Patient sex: M
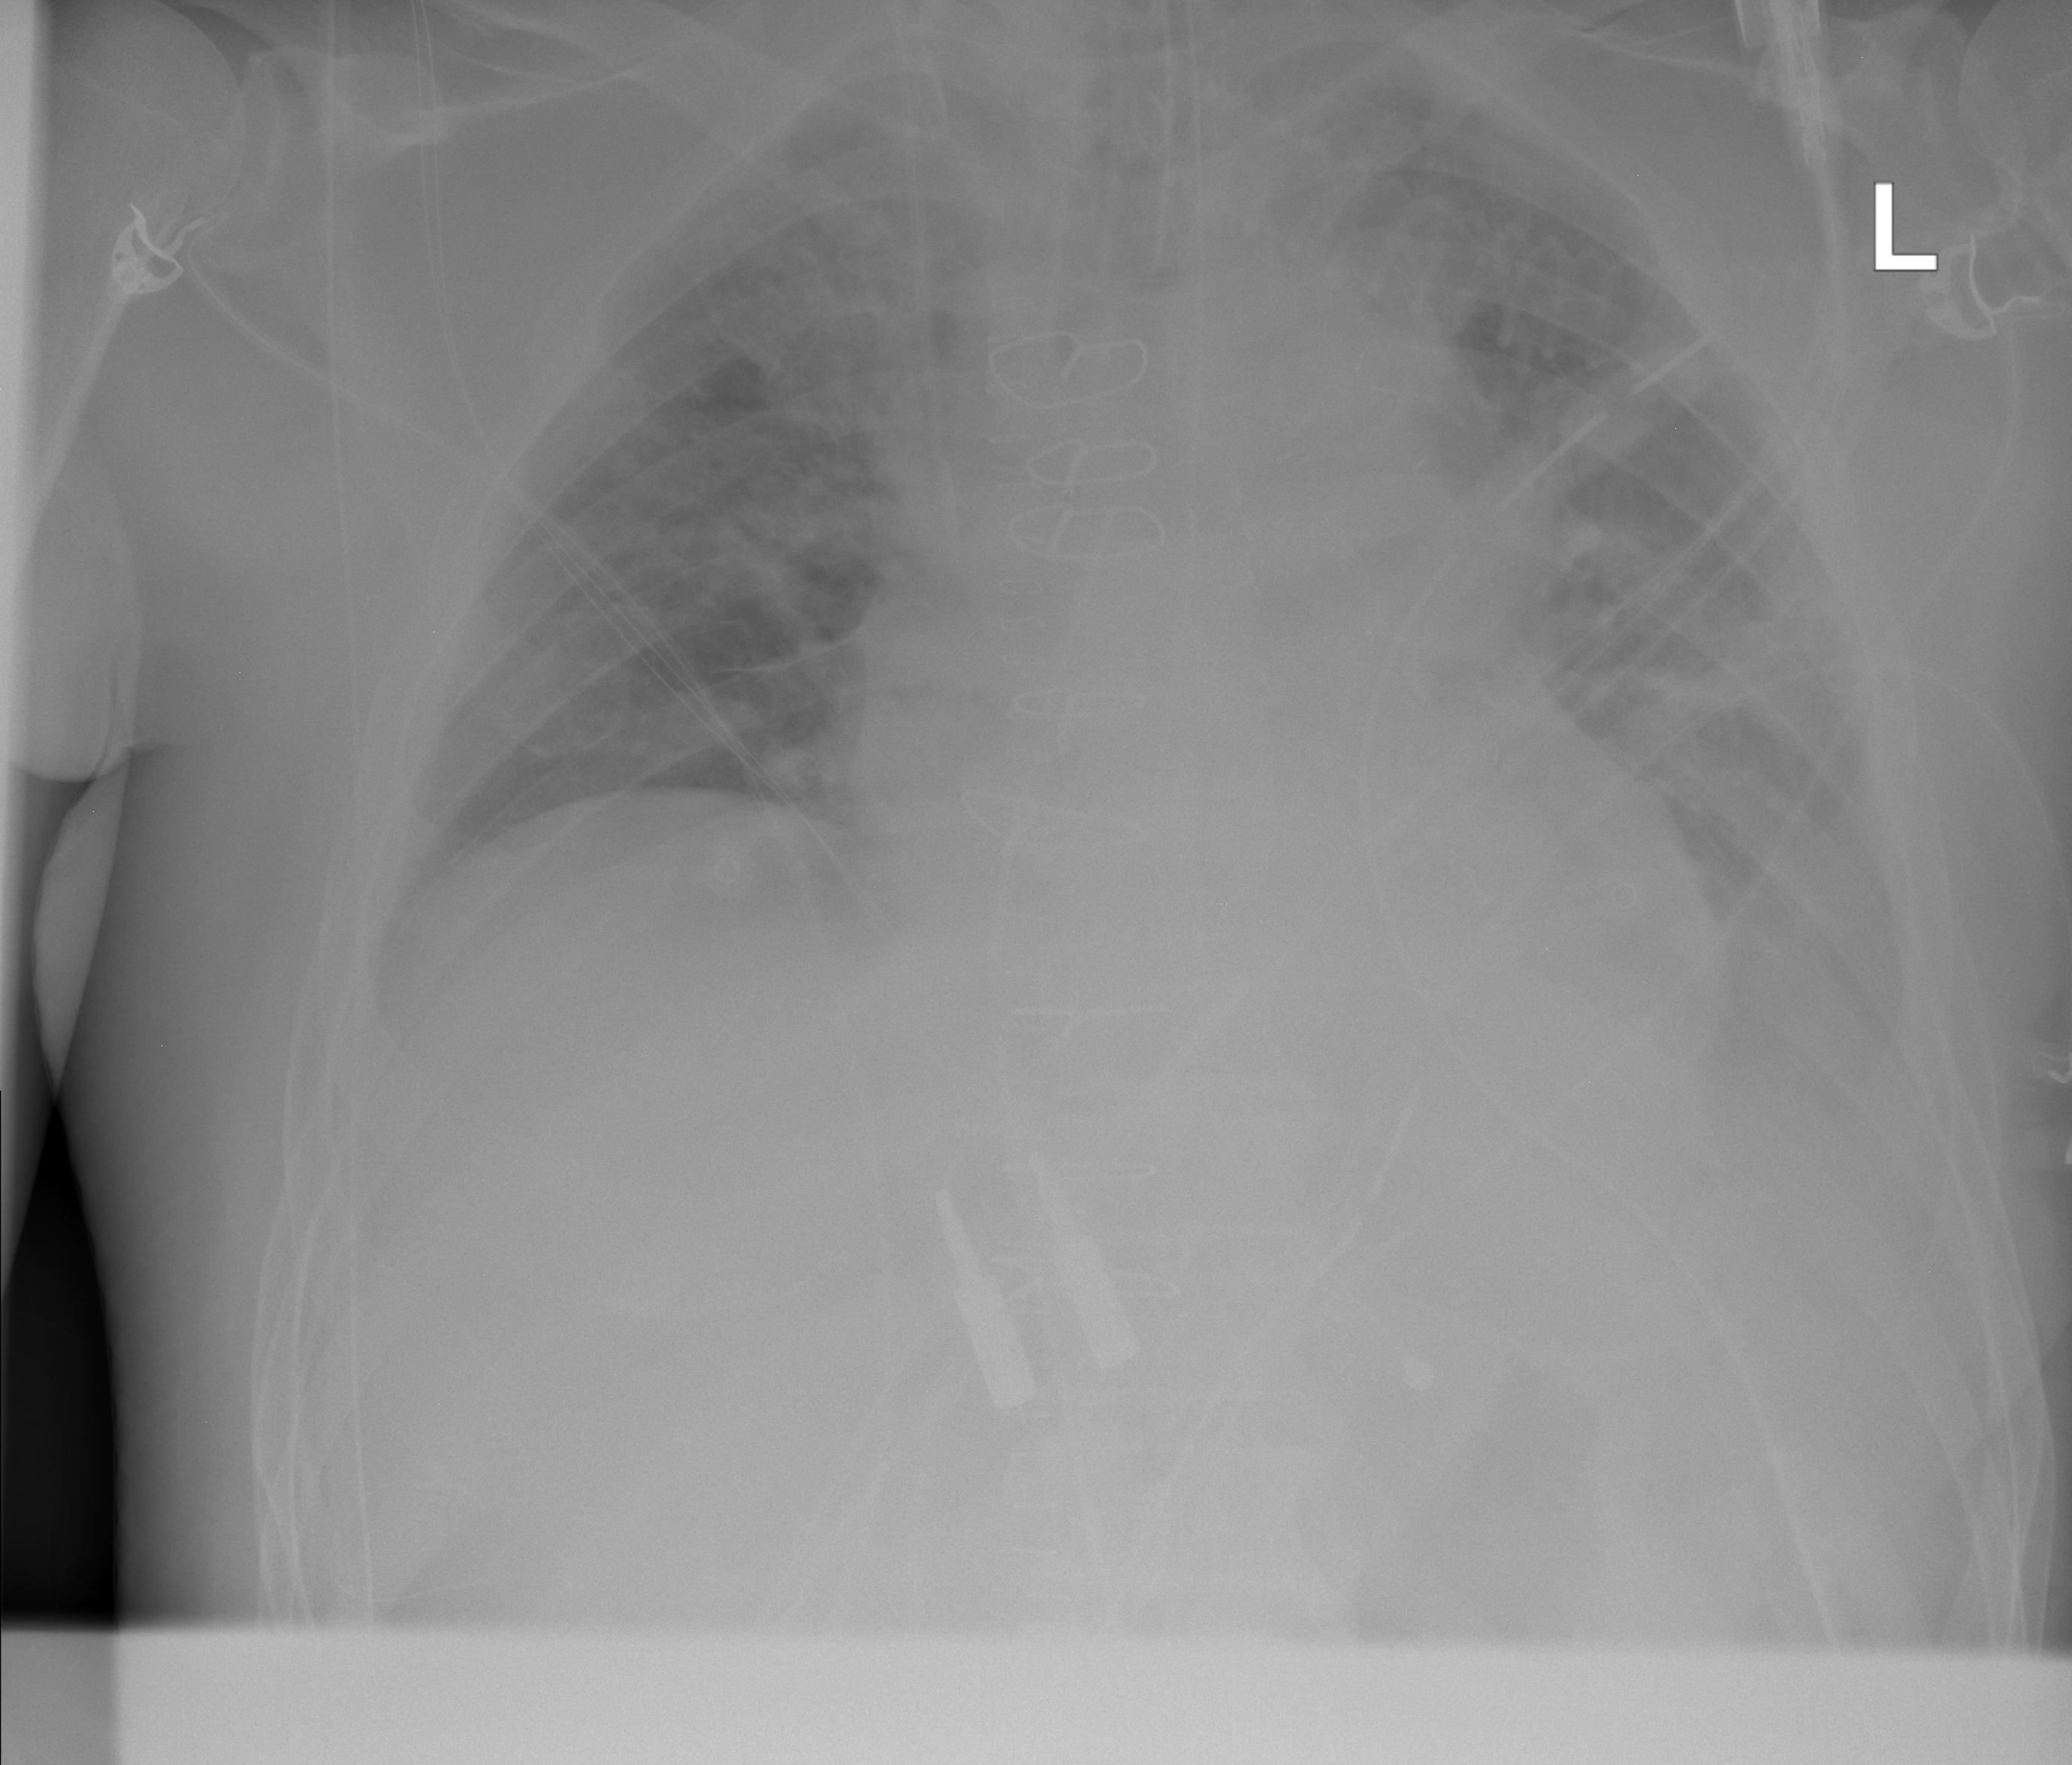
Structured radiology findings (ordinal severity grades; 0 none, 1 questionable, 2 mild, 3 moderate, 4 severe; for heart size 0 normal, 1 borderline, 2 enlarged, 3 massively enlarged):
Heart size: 2
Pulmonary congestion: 2
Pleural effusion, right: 0
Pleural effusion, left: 2
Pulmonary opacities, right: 0
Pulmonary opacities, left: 0
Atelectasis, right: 0
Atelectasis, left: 2